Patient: sex M, age 46
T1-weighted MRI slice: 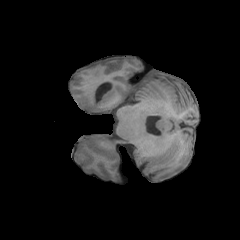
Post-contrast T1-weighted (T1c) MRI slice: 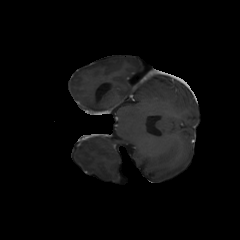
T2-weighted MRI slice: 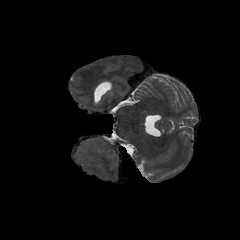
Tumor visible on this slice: no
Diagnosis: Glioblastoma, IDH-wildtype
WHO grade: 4